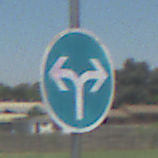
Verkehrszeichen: VorgeschriebeneFahrtrichtungRechtsOderLinks
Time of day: Midday
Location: Outdoor (Nature)
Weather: Clear
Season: NotSpecified
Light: Natural